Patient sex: M
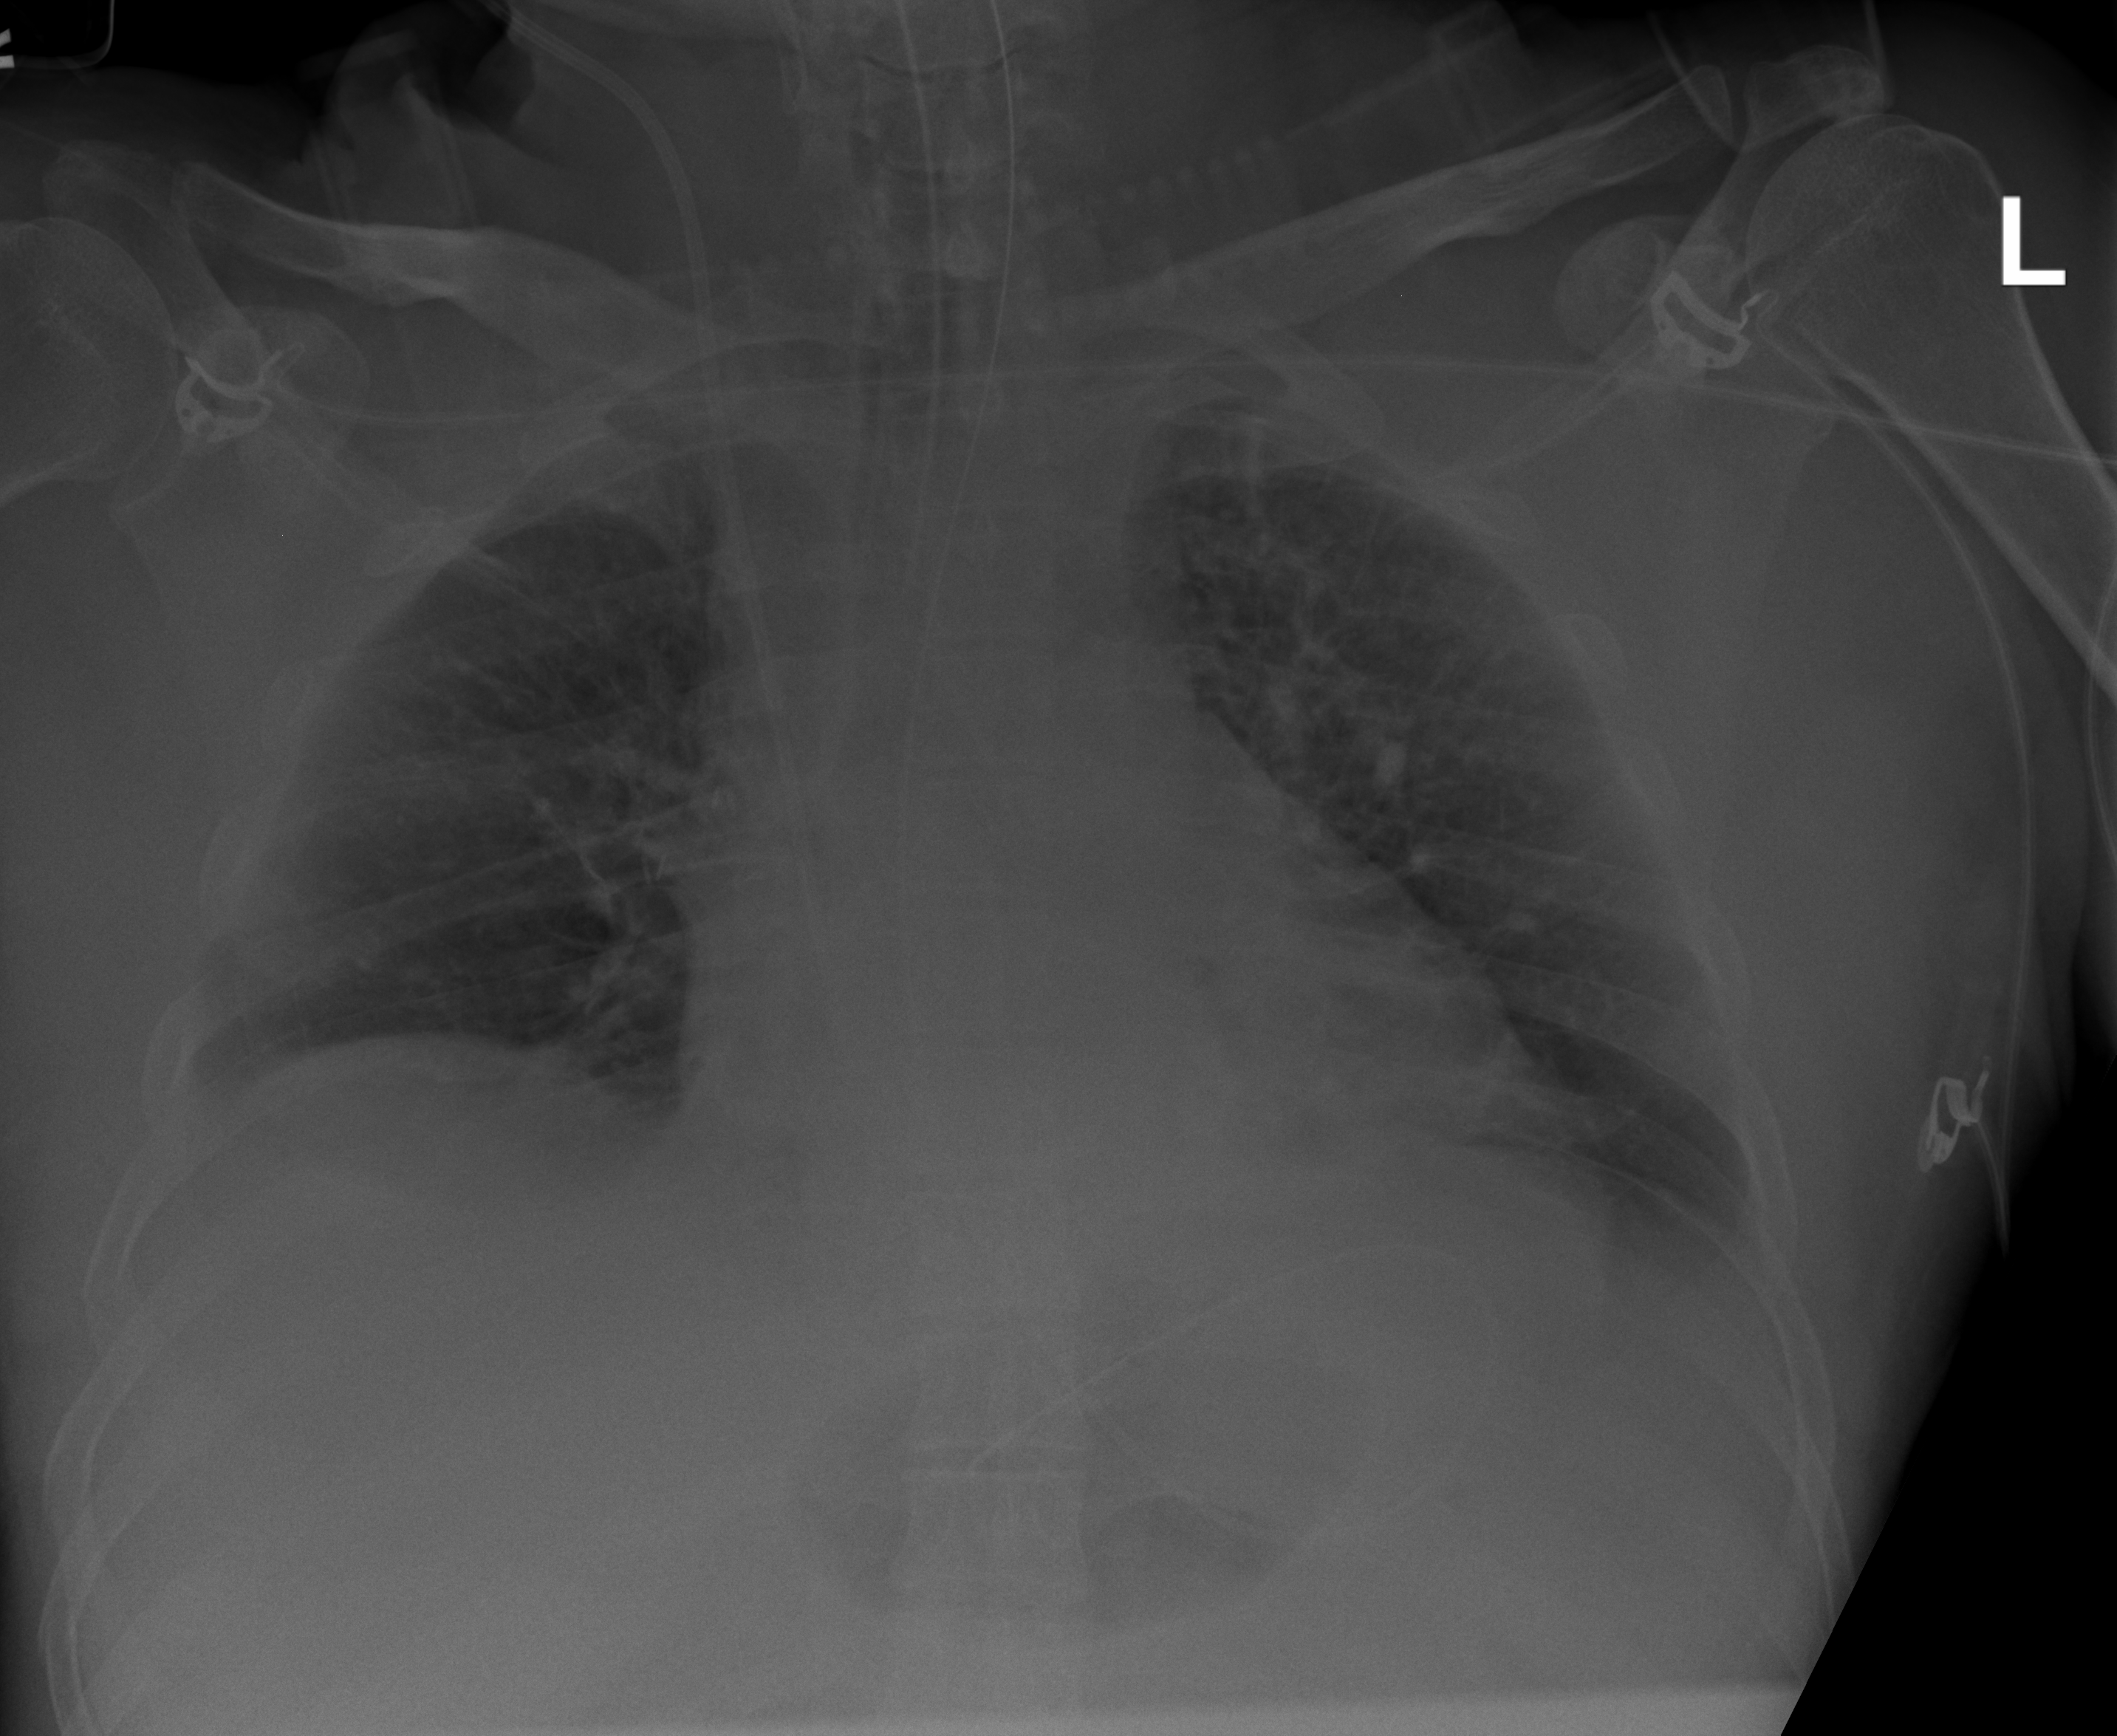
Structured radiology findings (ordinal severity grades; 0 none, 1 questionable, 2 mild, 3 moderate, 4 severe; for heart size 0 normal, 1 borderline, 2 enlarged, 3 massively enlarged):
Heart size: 2
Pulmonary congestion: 2
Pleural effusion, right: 0
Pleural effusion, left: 0
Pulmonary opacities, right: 0
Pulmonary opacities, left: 0
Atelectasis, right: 2
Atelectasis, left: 2